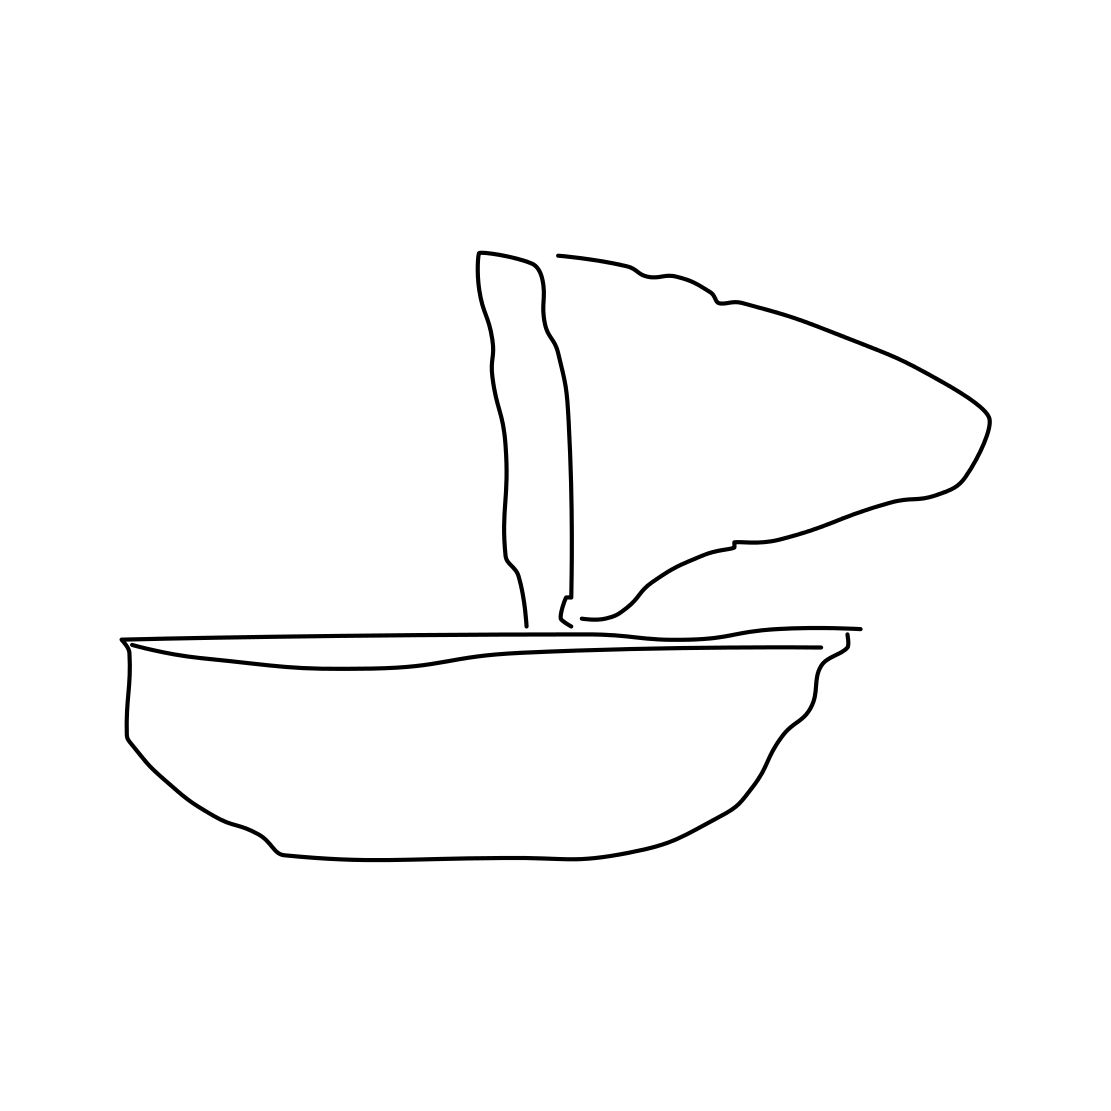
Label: ship